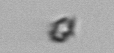
Label: Heterocapsa_rotundata